RGB frame:
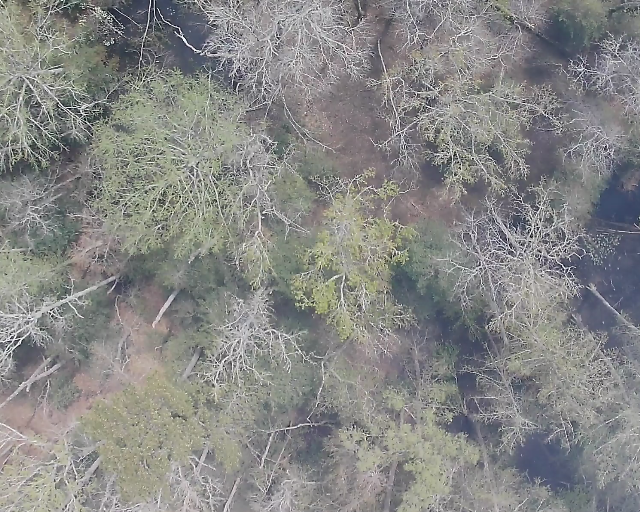
Thermal frame:
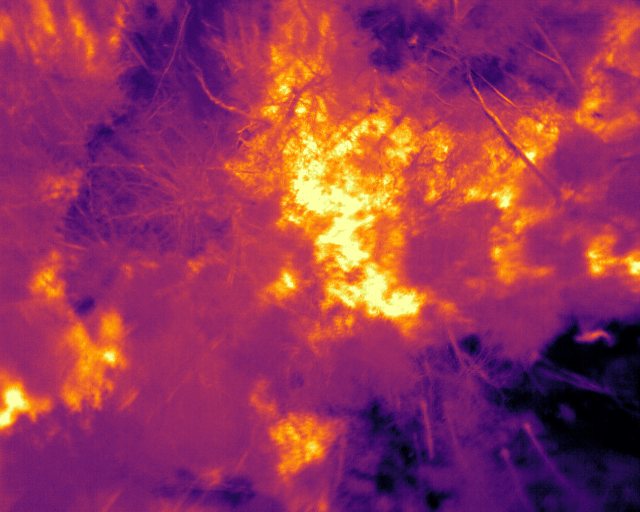
Captured: 2026-02-26 03:46:38
Pixels at or above 80 °C: 0 (fraction of frame: 0)